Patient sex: M
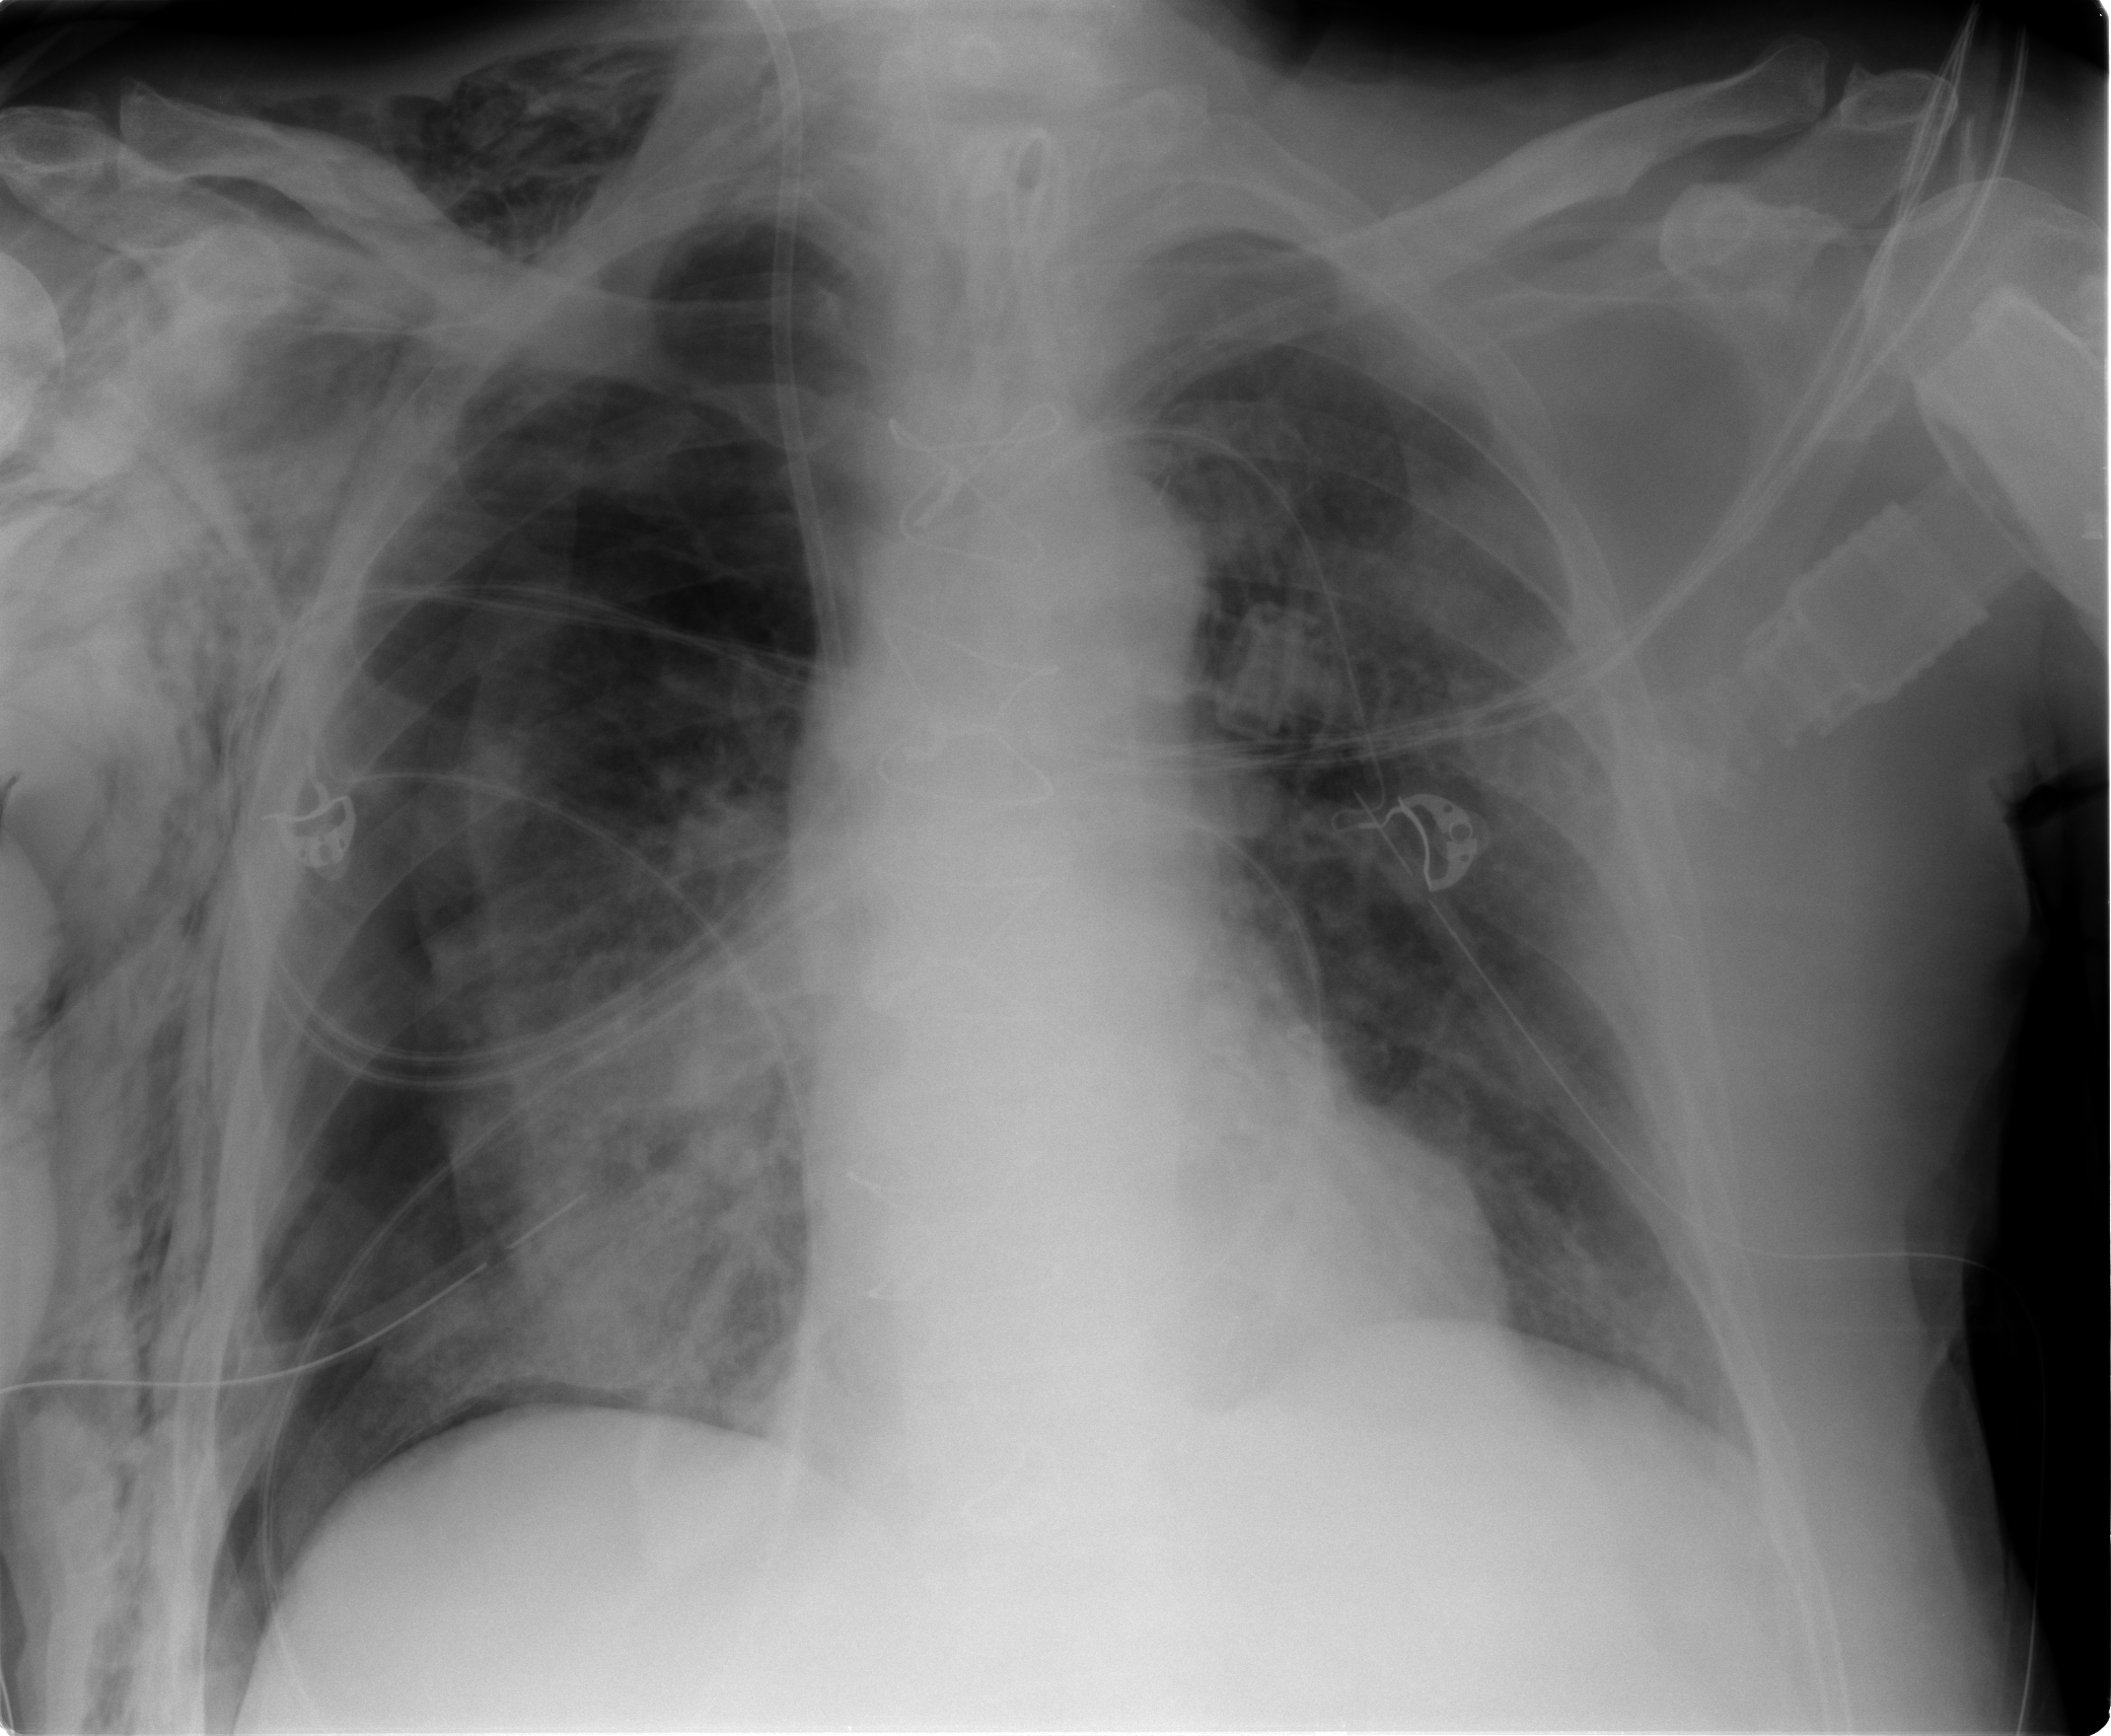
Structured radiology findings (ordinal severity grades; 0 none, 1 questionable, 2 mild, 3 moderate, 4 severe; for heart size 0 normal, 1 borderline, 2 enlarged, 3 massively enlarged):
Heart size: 0
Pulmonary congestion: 2
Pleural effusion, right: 0
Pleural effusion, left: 1
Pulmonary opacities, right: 2
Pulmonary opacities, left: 2
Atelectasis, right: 3
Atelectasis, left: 2